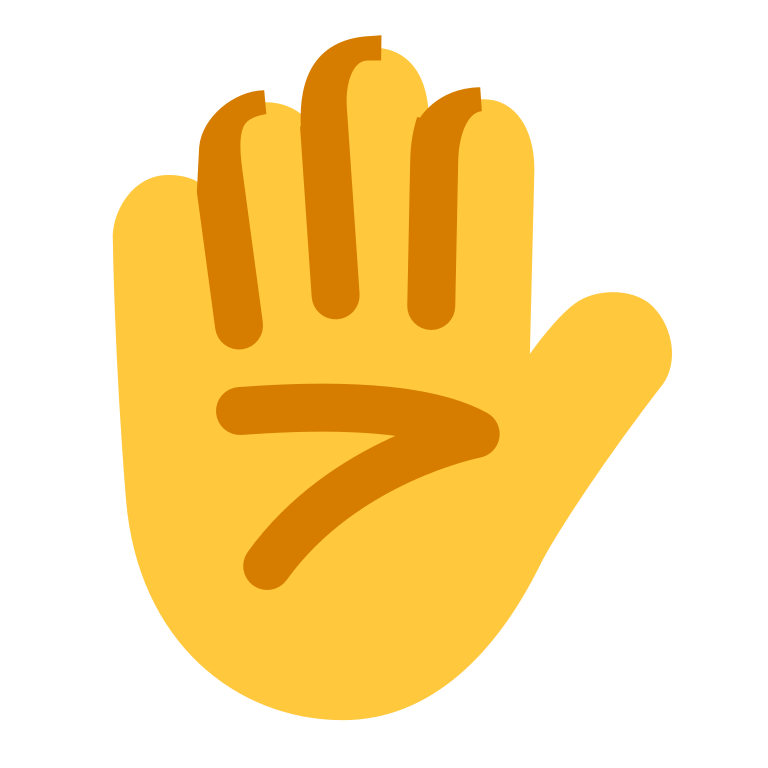
raised hand flat default